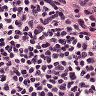
Metastatic tissue present: no